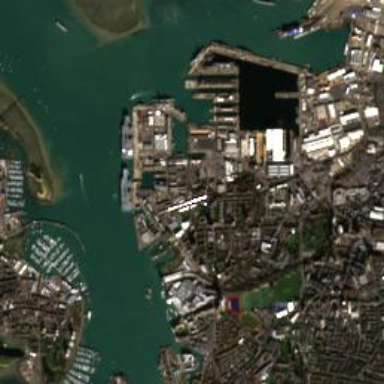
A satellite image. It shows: Man-made quay.